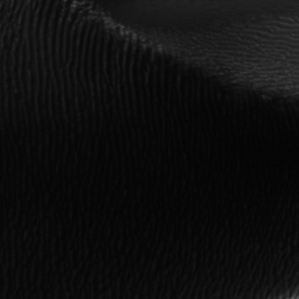
Label: frost